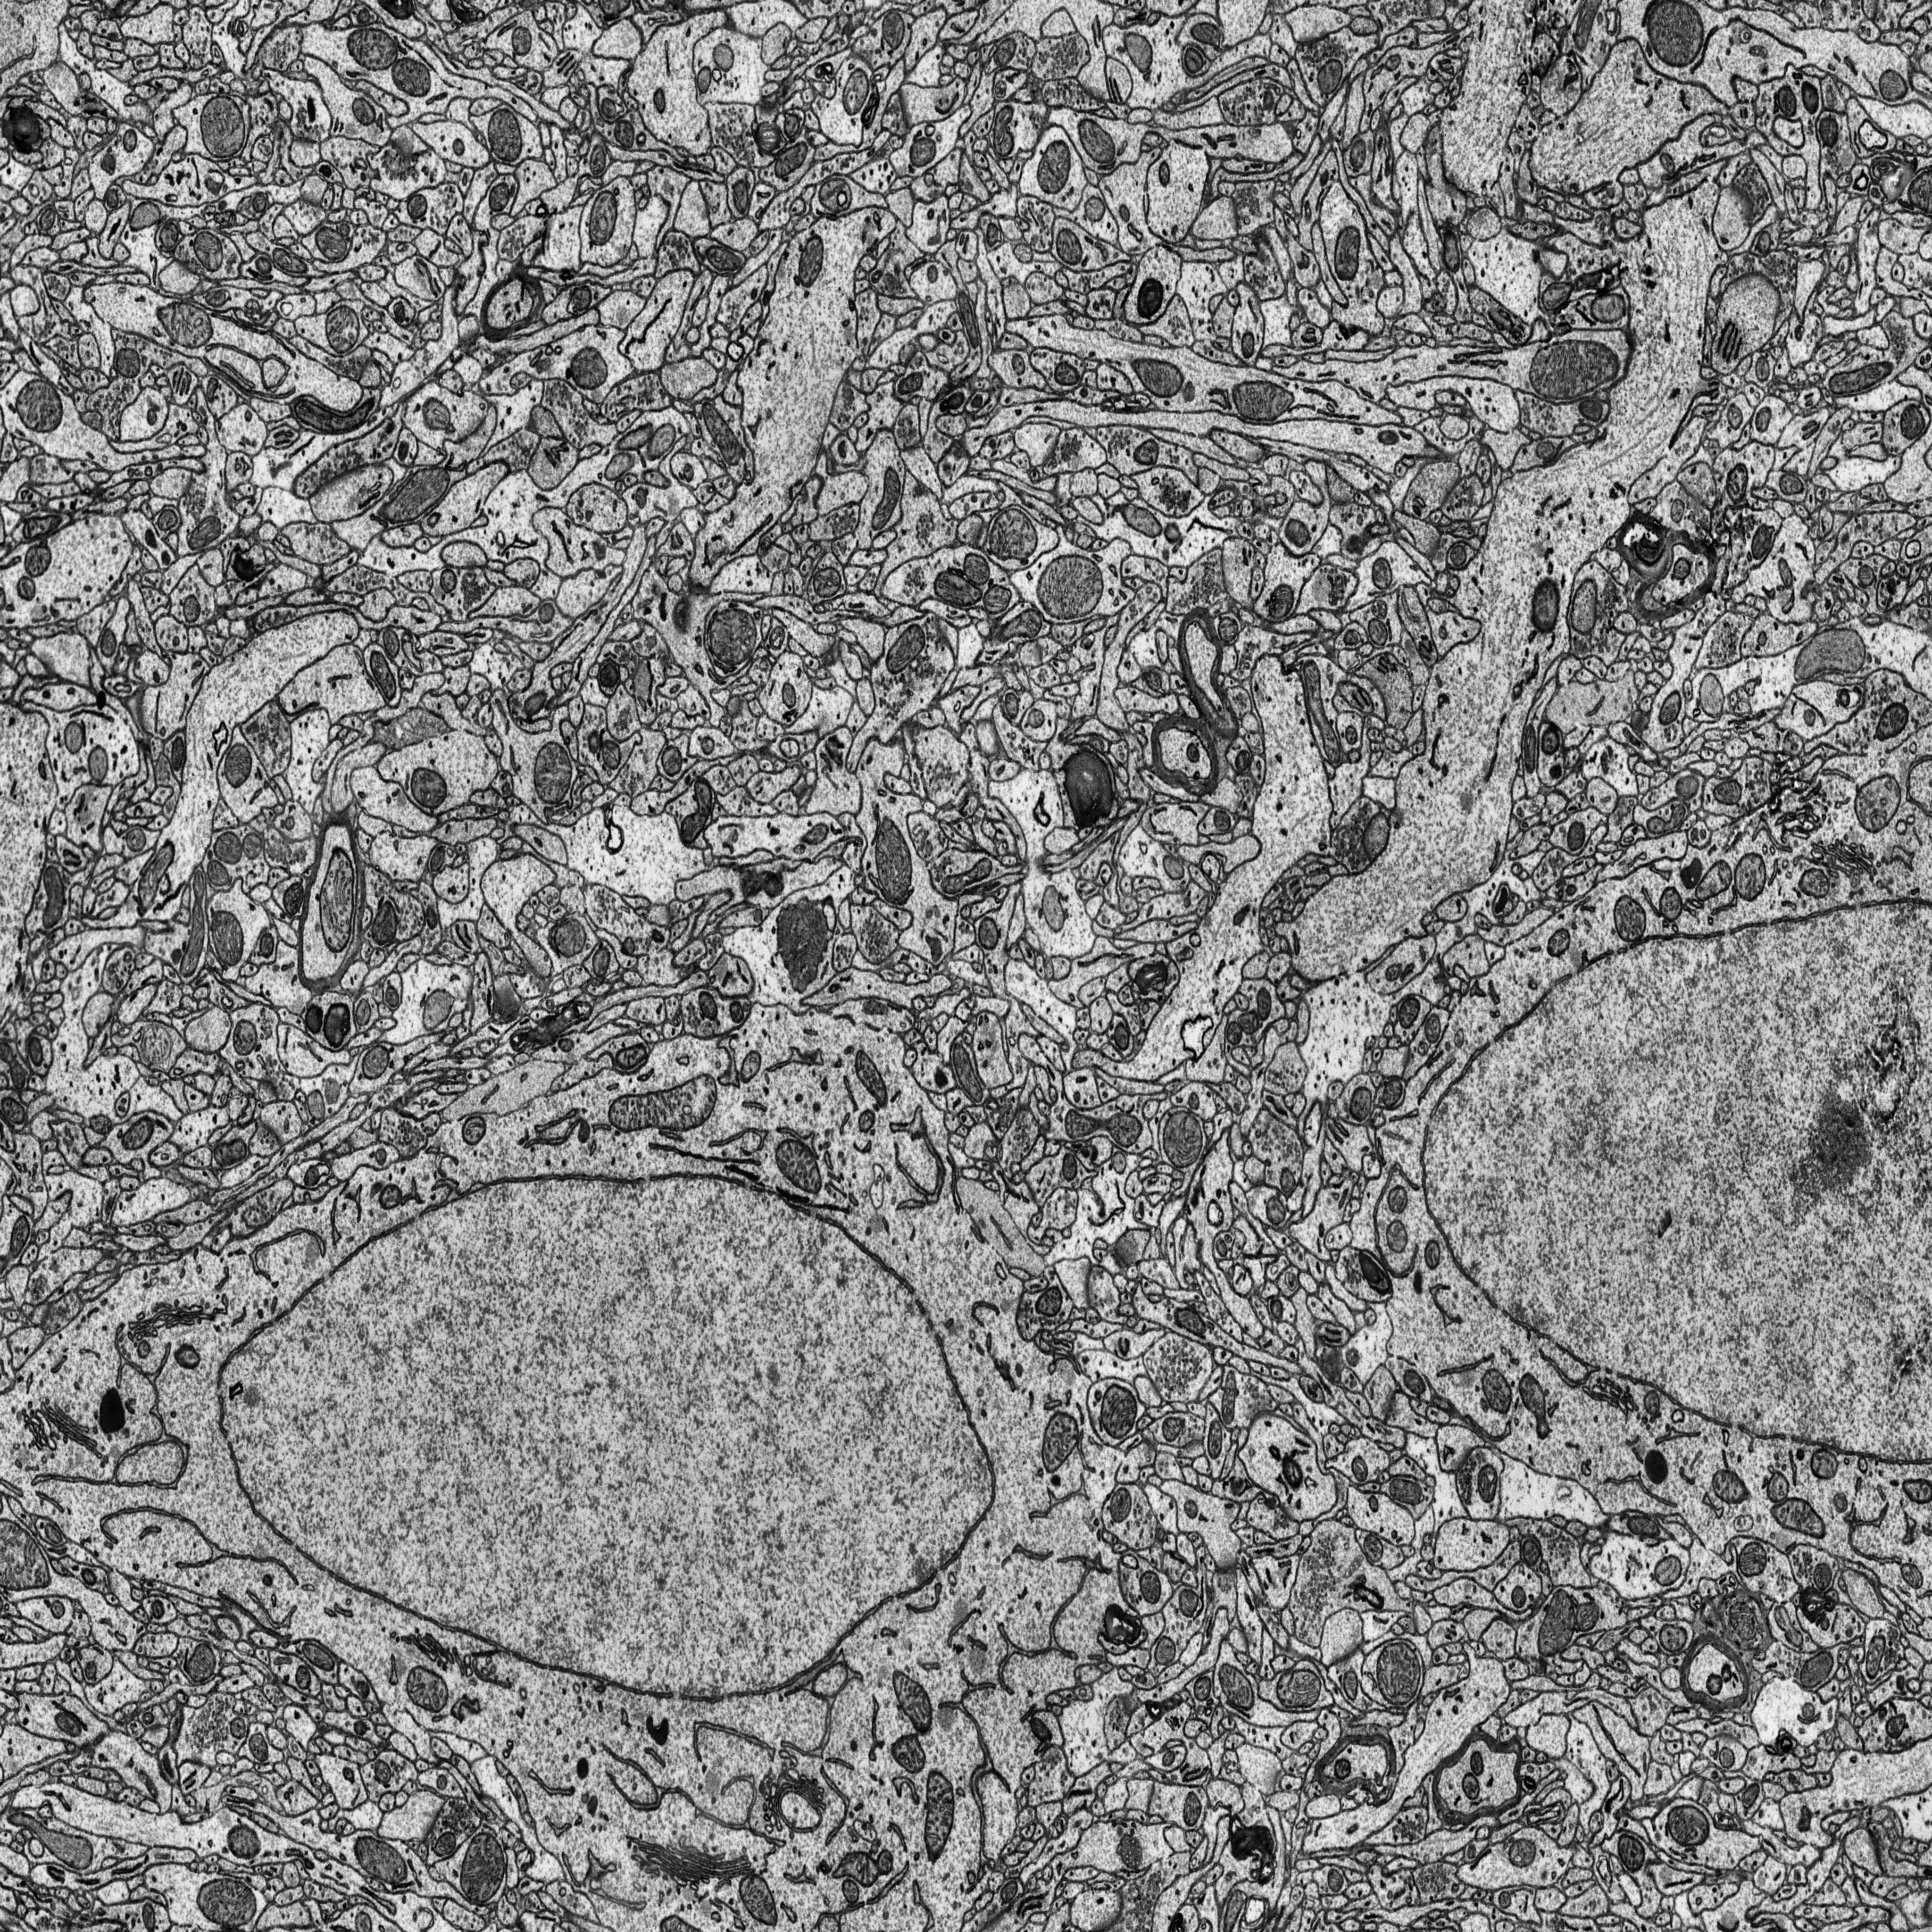
Electron microscopy slice of rat cortex tissue
Slice depth (z): 284
Mitochondria instances in slice: 391